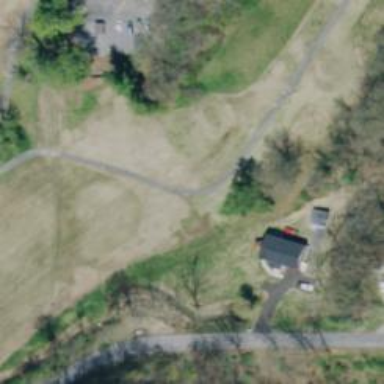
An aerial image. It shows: Path for golf carts.